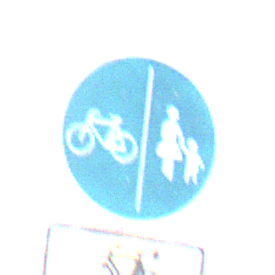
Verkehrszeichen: GetrennterRadUndGehwegRadwegLinks
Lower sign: EinspurigeFahrzeugeFrei6
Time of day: Midday
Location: Outdoor (Nature)
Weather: PartlyCloudy
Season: Autumn
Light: Natural